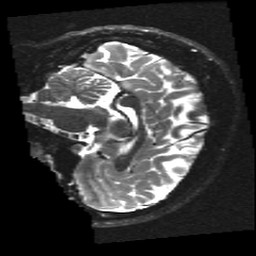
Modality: T2w
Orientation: sagittal
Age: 13
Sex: female
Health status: ill
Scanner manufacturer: ge
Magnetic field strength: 3 T
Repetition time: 7.5 s
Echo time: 0.1015 s